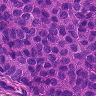
Metastatic tissue present: yes